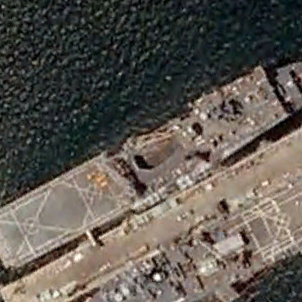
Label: combat